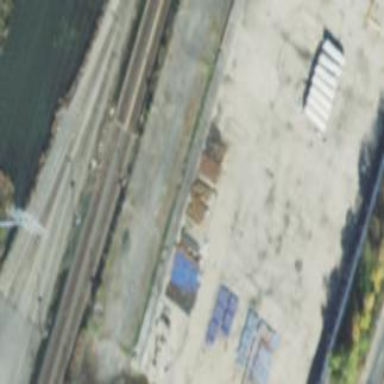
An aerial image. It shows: Industrial area designated as scrap yard.